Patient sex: F
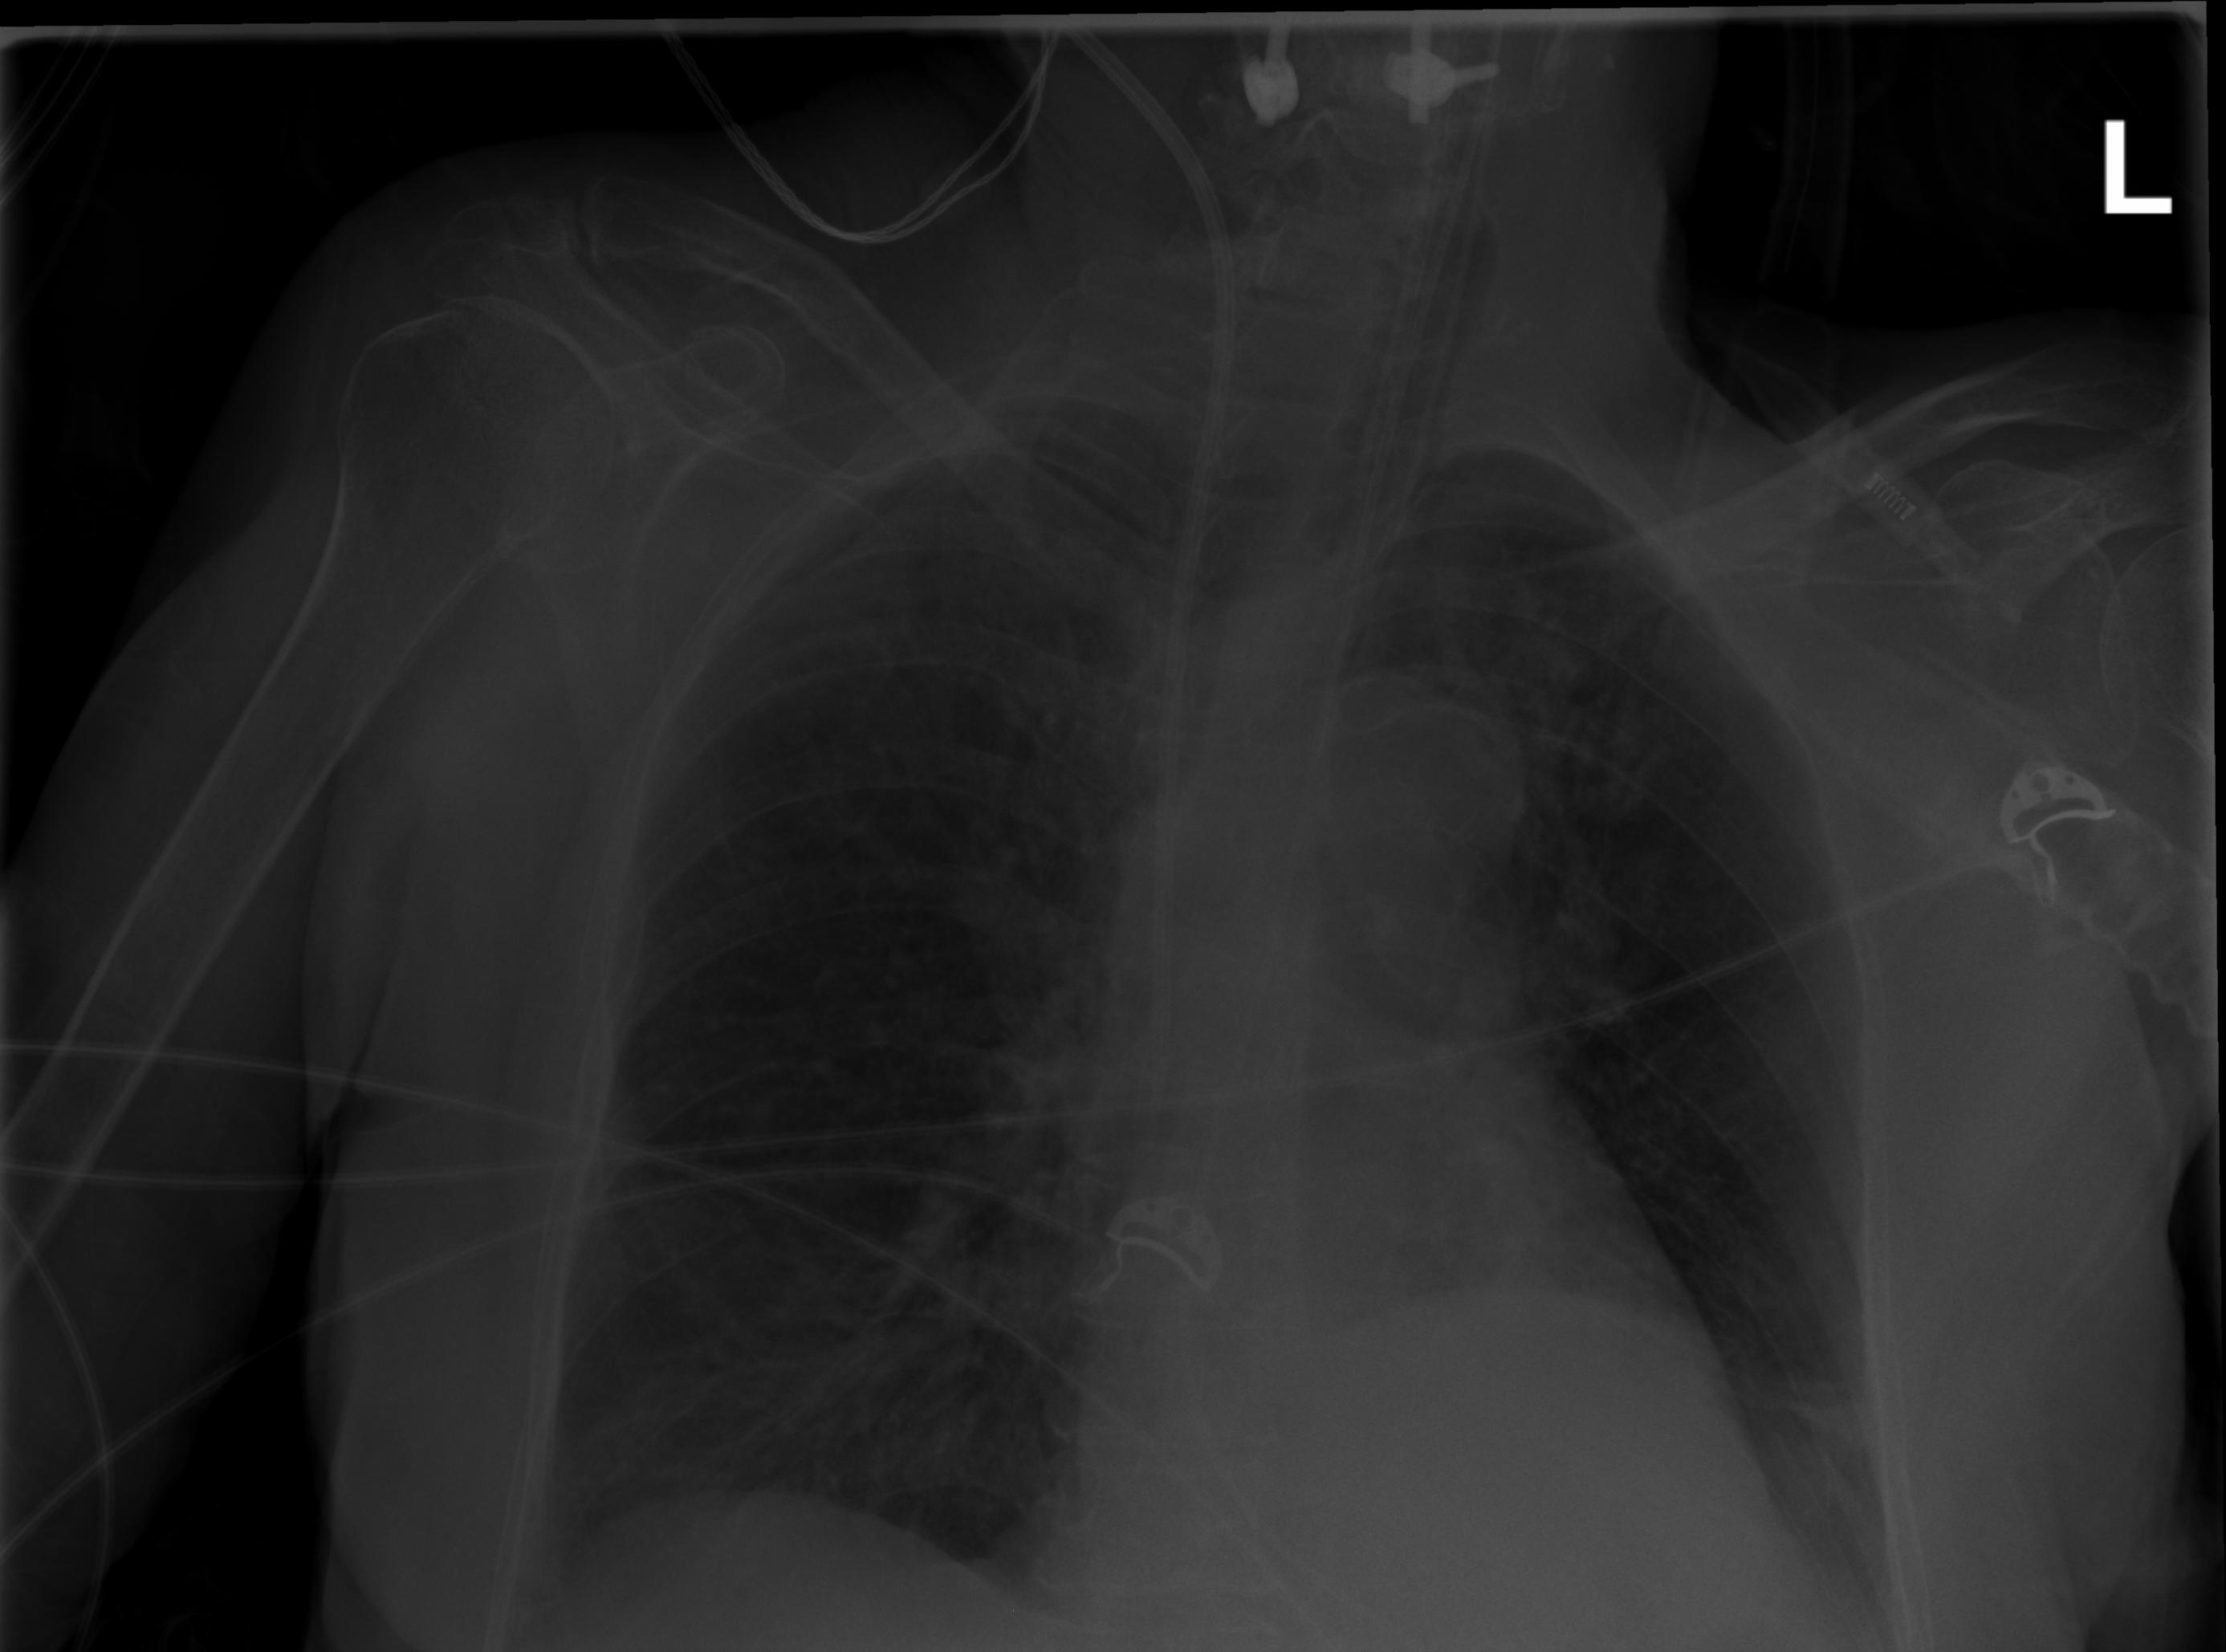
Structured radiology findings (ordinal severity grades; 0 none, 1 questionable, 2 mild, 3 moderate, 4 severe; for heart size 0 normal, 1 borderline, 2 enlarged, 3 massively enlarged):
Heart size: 0
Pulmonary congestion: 0
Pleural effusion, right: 0
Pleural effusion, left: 0
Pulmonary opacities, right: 0
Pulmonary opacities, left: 0
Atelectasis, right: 0
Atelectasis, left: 2